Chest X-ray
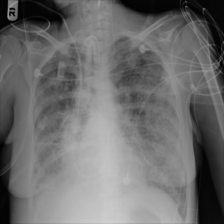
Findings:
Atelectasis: positive
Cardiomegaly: negative
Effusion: negative
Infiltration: positive
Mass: negative
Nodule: negative
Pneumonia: negative
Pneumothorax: negative
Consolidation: negative
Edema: negative
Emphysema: negative
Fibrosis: negative
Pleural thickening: negative
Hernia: negative